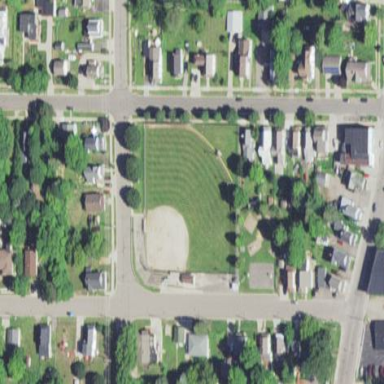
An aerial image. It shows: Baseball pitch for leisure land activities.